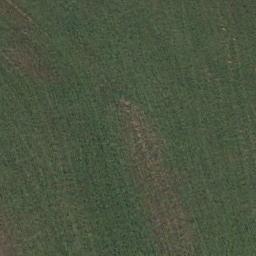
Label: meadow